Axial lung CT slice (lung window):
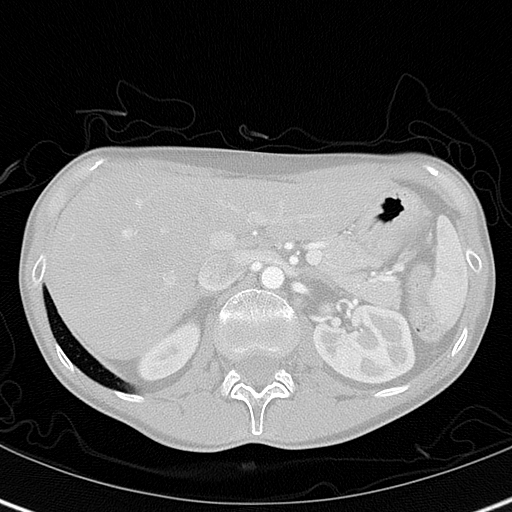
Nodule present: no